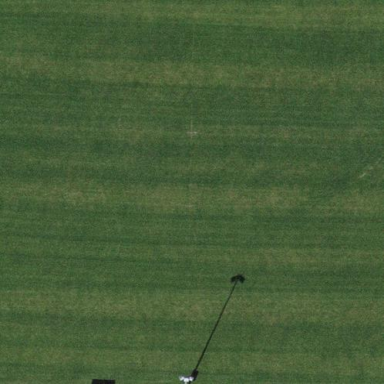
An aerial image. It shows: Soccer pitch for leisureland activities.